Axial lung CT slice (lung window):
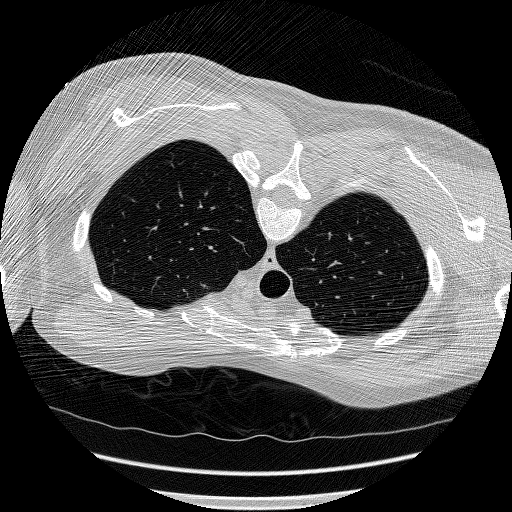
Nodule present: no